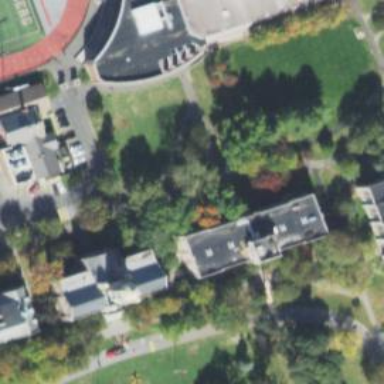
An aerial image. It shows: College building.